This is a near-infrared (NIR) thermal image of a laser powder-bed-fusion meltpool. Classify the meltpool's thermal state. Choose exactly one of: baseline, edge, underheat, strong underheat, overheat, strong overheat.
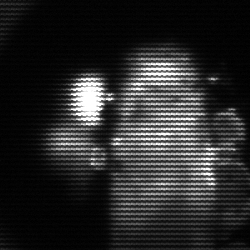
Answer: strong underheat